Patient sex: M
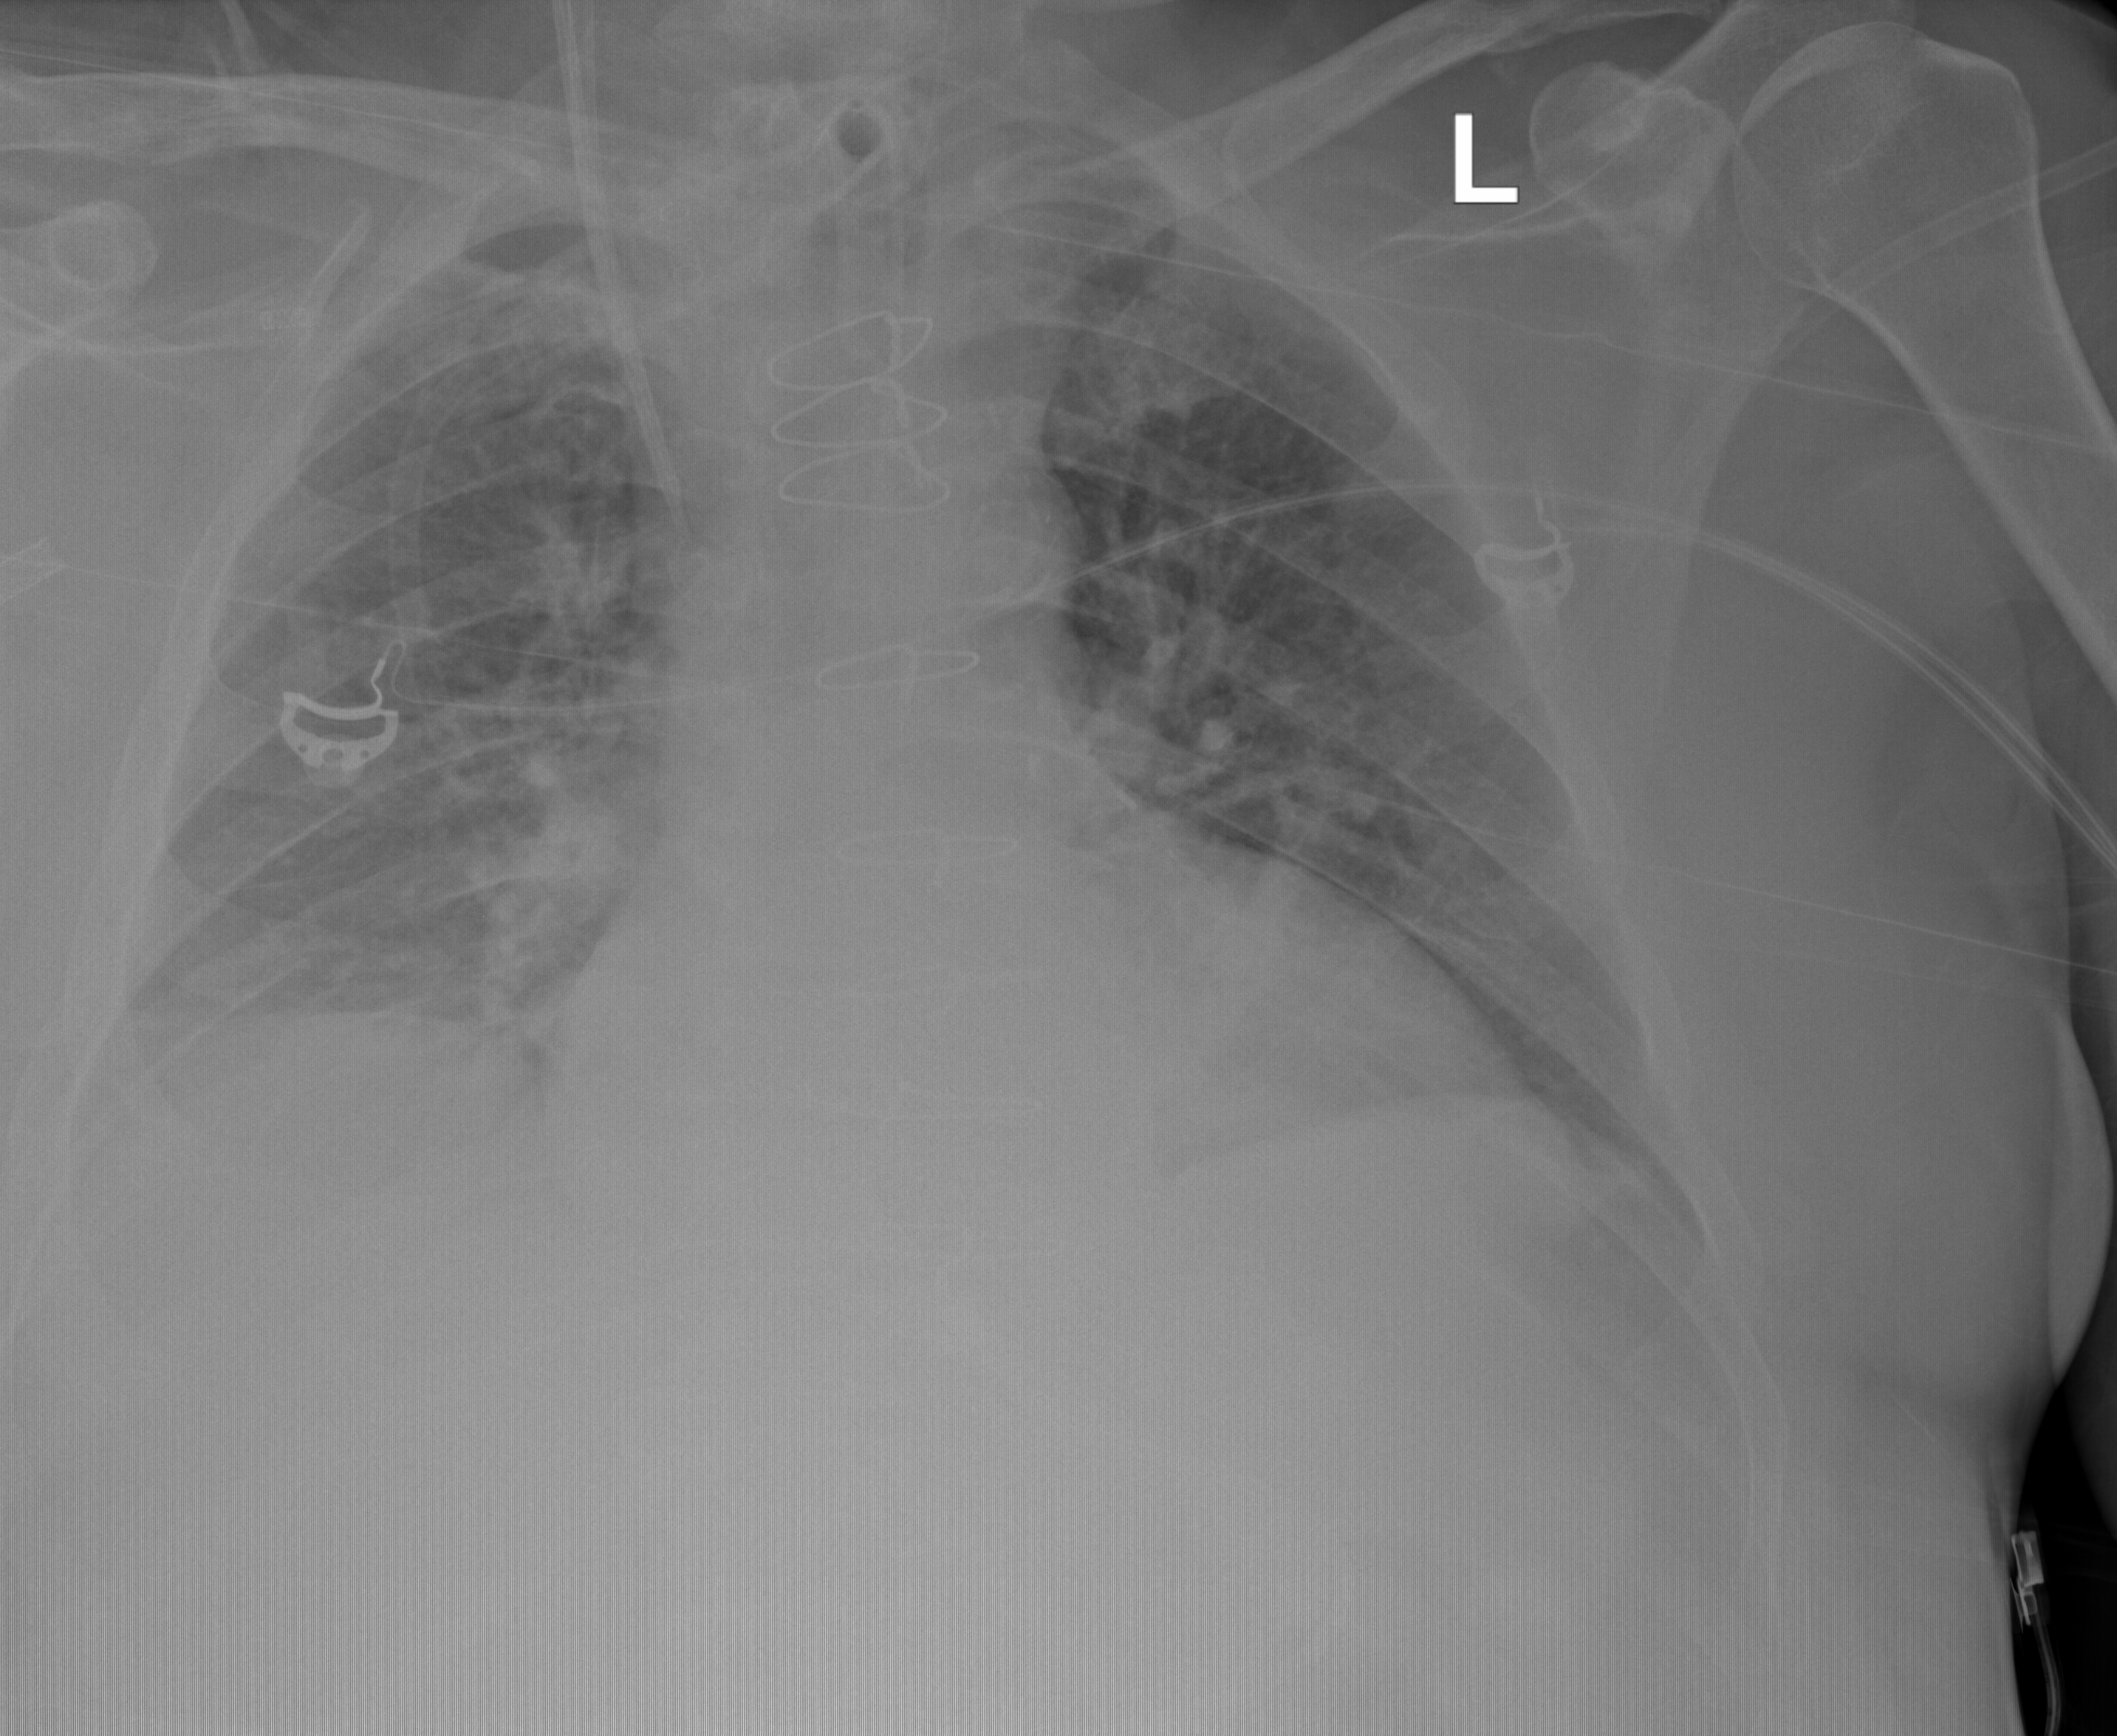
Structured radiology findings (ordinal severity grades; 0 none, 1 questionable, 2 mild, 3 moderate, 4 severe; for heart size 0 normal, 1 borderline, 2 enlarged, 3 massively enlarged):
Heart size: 2
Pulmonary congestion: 2
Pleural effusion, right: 0
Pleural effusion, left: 0
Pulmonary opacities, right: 2
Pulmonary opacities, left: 2
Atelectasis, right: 4
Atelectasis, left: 2